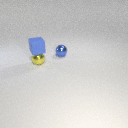
small blue metal sphere to the right of small yellow metal sphere